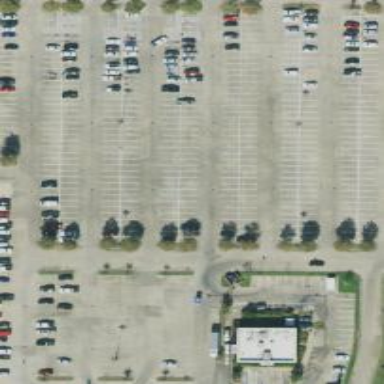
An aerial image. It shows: Parking space.